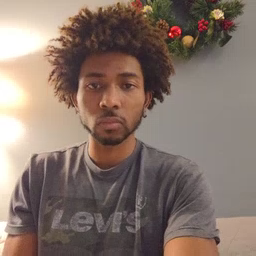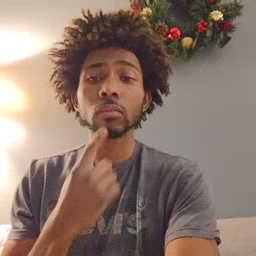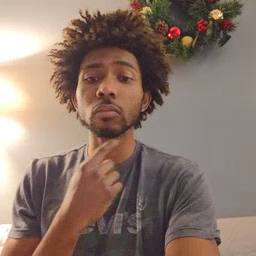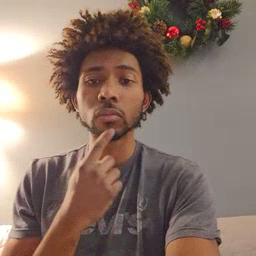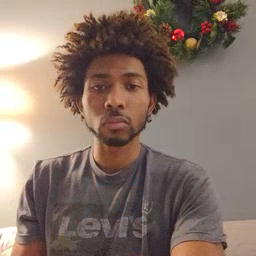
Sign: chin